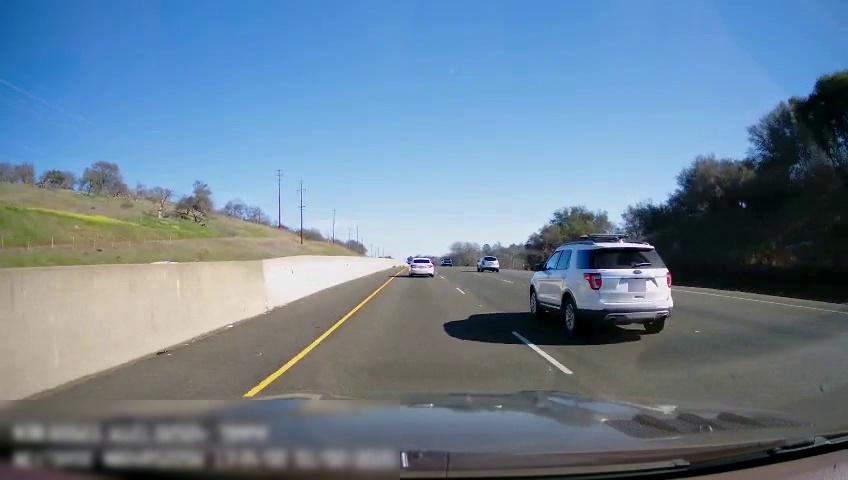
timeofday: Day
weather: Sunny
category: Drivable Space
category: Vehicles | SUV
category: Vehicles | SUV
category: Vehicles | Car
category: Vehicles | Truck
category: Vehicles | Car
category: Lanes | Current Lane
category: Lanes | Current Lane
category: Lanes | Alternate Lane
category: Lanes | Alternate Lane